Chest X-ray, PA view. Patient: 20 years old, sex F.
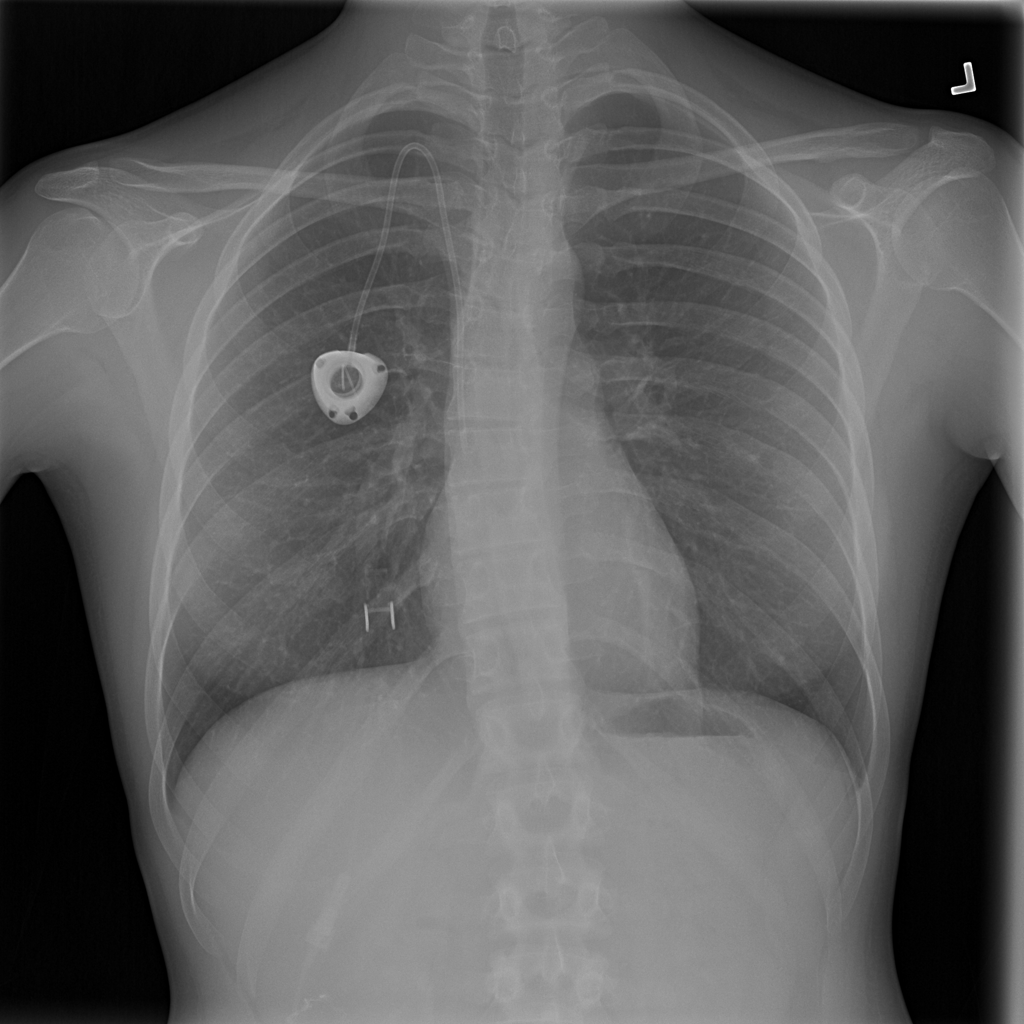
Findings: No Finding